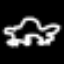
Label: frog